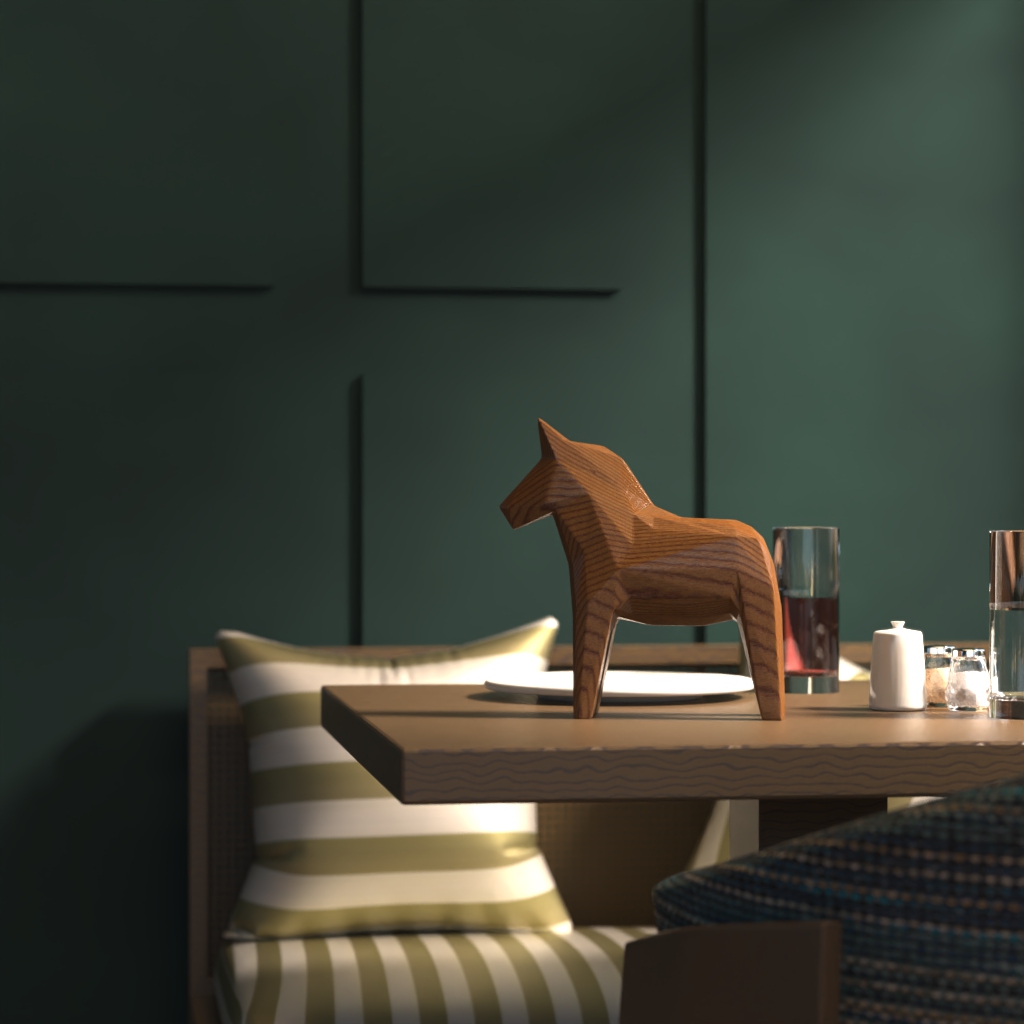
A high quality rendering of a dalahest_oak dalecarlian horse figurine made of varnished dark oak standing on a wooden table in an a sports hall with natural soft daylight from windows,wide shot from the left, 100 mm, f 5.6